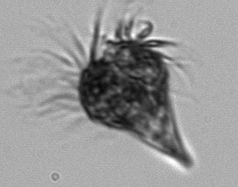
Label: Strombidium_wulffi